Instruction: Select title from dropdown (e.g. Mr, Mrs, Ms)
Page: traveler
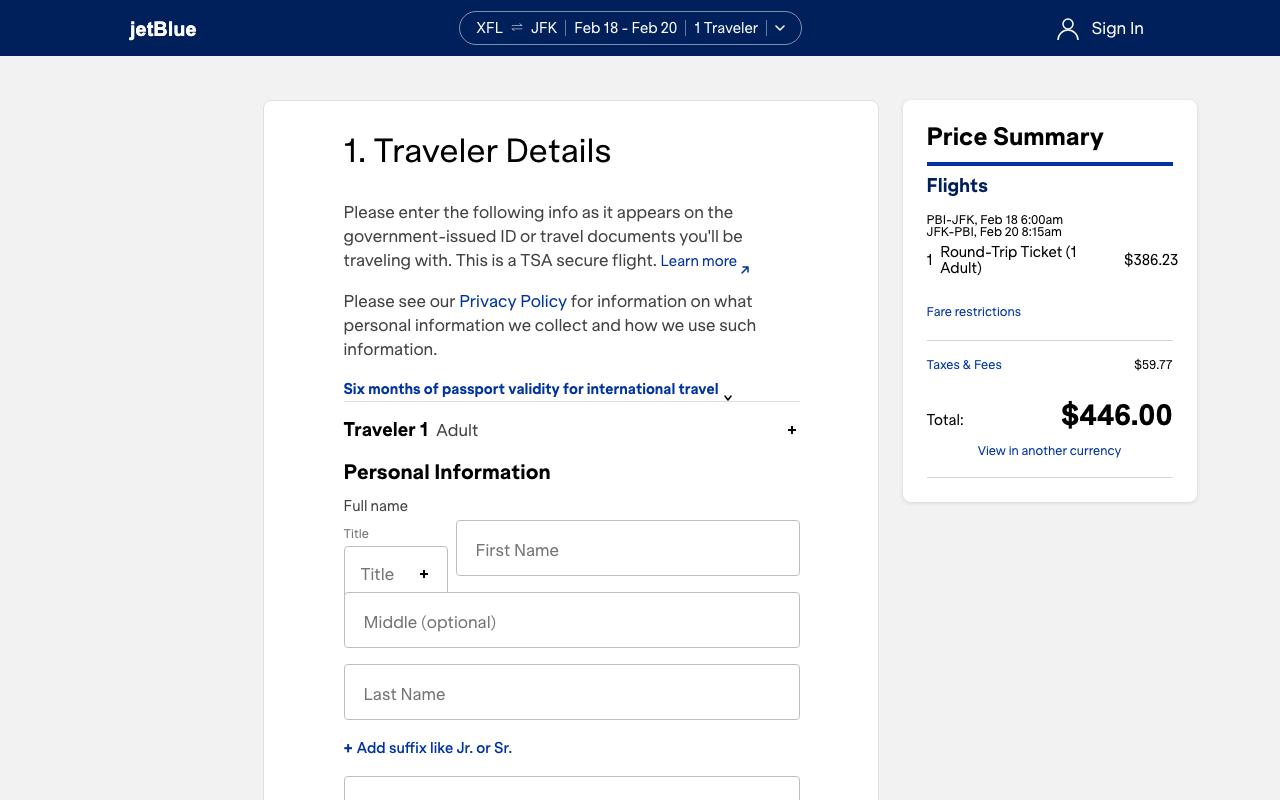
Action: click